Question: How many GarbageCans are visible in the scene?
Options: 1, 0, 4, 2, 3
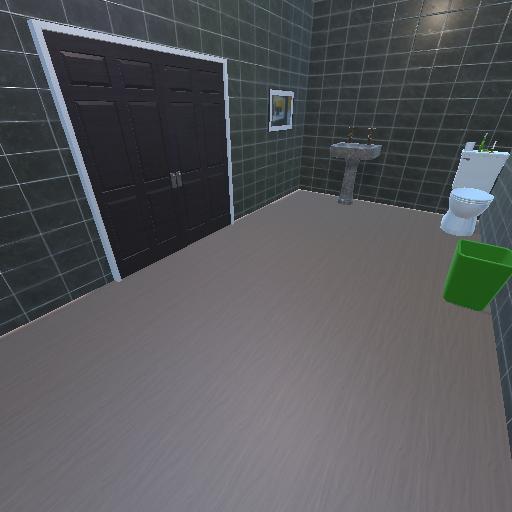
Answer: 1